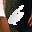
Label: 6